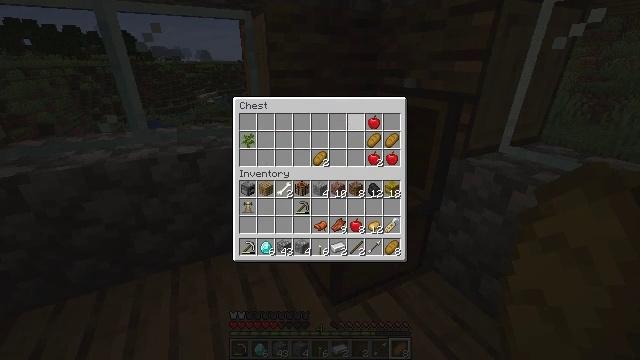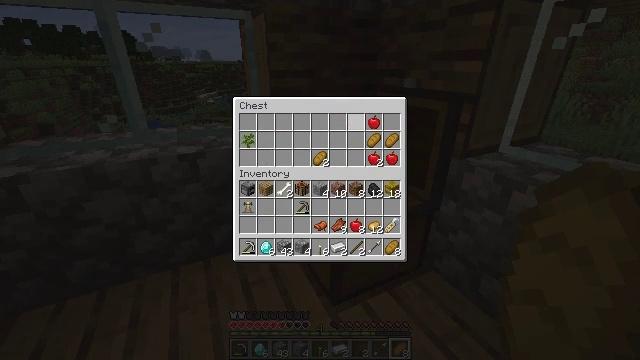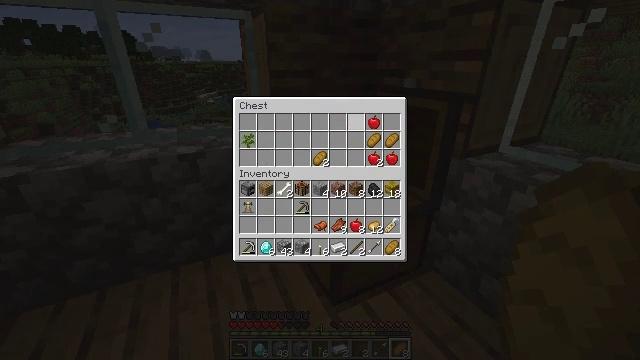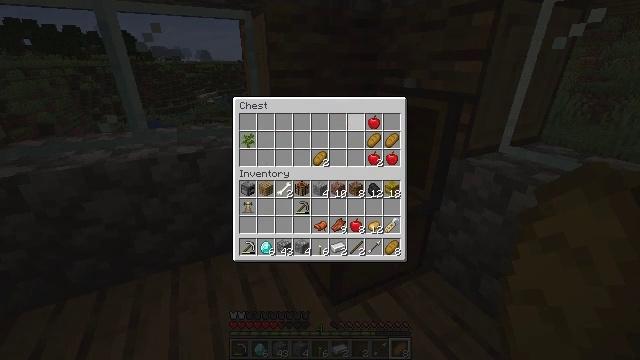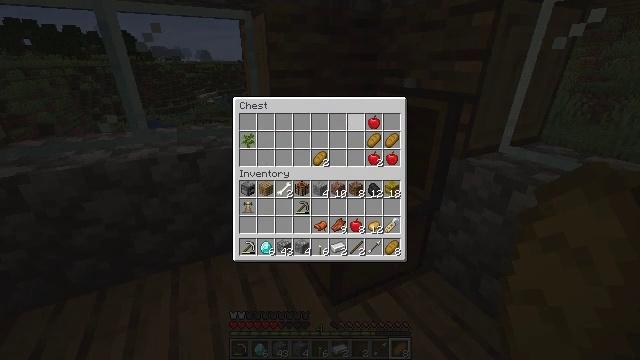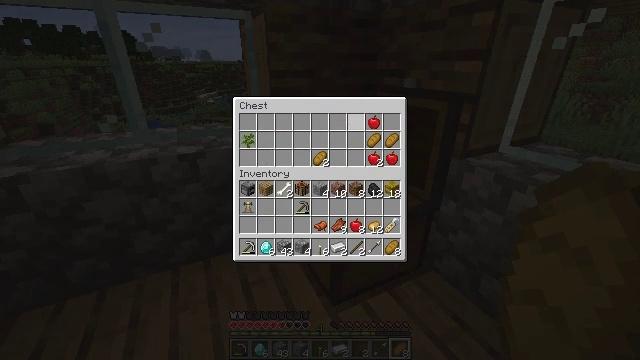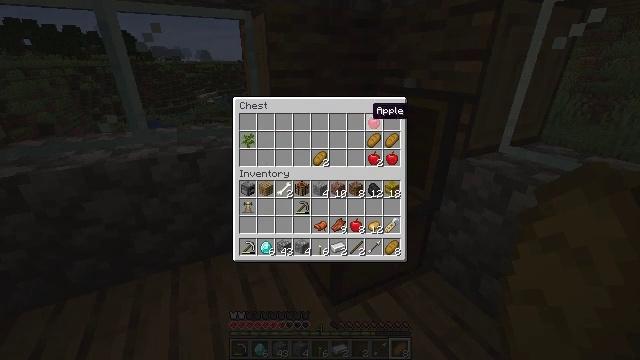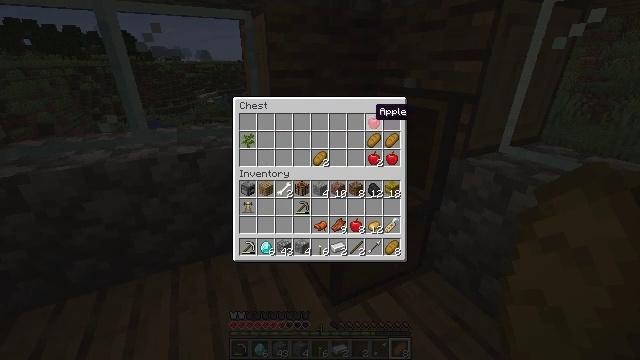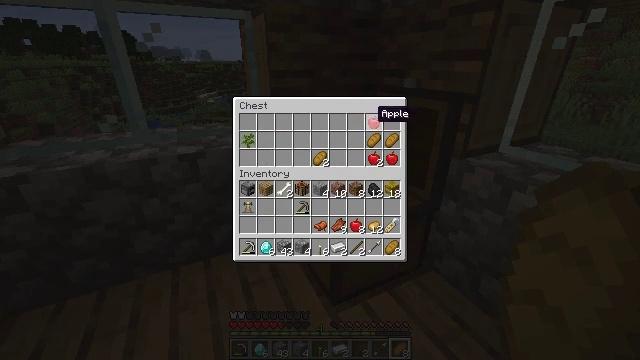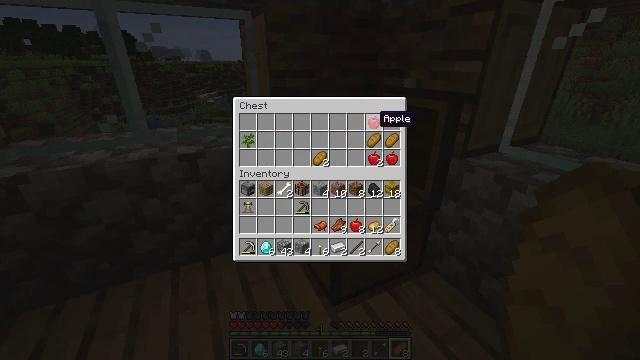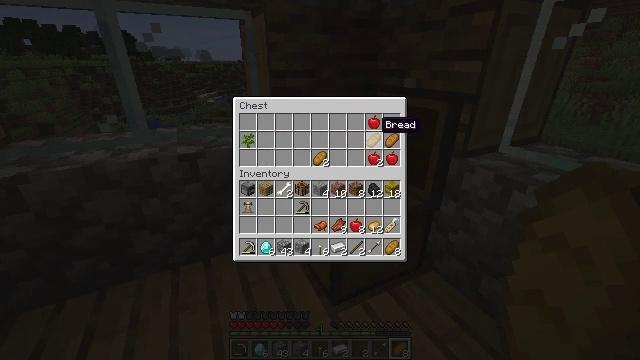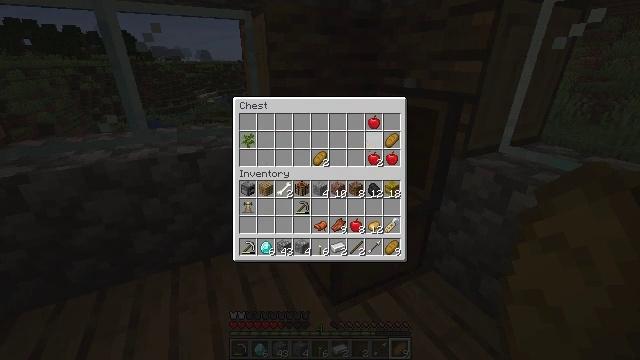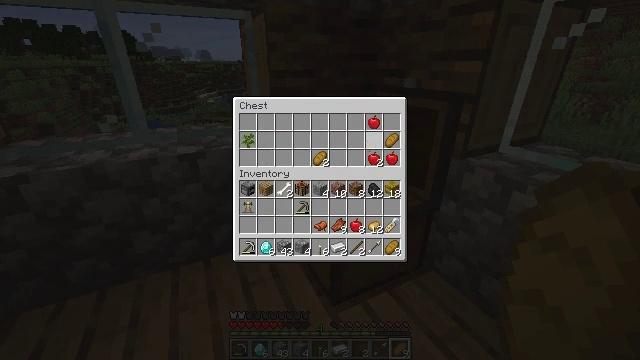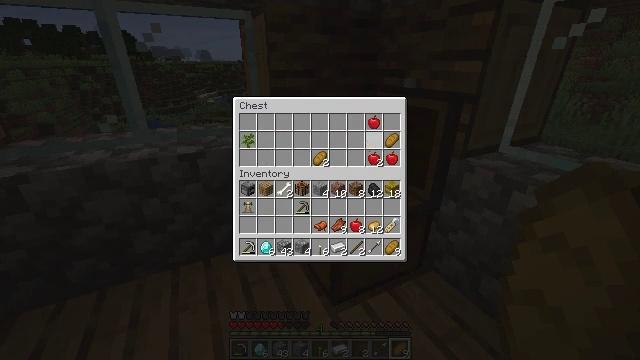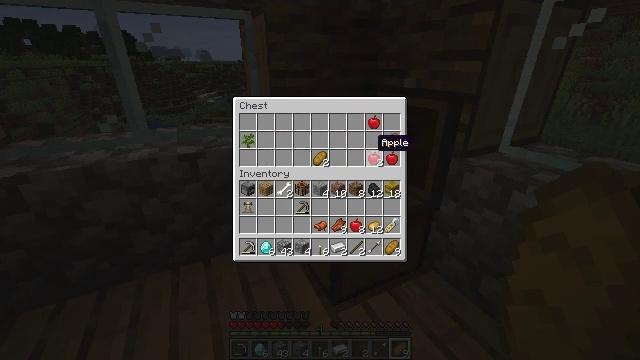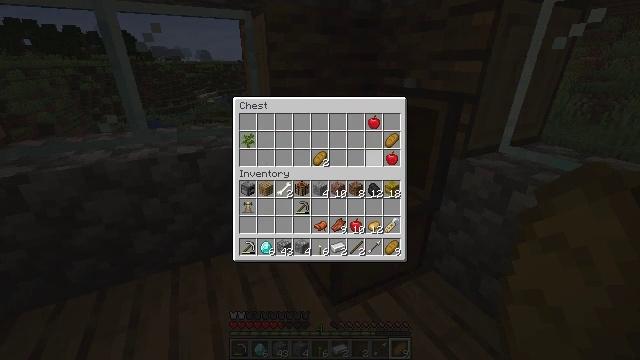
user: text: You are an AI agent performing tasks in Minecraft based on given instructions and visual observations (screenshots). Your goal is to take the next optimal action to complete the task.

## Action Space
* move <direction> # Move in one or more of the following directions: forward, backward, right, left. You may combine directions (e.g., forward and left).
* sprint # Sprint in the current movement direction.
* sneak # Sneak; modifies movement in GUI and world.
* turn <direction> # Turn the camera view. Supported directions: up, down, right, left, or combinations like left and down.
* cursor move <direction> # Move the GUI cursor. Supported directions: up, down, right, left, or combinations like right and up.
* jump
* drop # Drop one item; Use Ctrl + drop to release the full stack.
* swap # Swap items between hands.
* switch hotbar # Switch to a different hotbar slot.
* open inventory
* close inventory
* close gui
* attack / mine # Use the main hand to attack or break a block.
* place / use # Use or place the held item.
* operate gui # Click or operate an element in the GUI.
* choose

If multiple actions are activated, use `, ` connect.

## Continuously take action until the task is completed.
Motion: motion action
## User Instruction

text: Mine the fully grown carrots.
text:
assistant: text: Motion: sneak, choose
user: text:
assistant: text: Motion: sneak
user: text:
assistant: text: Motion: sneak
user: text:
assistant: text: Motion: sneak, choose
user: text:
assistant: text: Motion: sneak, choose
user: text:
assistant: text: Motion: sneak, choose
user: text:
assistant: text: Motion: sneak, choose
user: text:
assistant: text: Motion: sneak, choose
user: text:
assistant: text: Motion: sneak, choose
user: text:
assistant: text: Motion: sneak
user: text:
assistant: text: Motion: sneak, choose
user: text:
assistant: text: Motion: sneak, choose
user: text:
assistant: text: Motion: sneak, cursor move down, choose
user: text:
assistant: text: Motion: sneak
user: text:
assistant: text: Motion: sneak, choose
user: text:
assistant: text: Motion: sneak, choose
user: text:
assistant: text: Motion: sneak
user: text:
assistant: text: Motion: sneak, cursor move right
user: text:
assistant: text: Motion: sneak, choose
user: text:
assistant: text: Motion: sneak, choose
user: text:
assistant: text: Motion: sneak, choose
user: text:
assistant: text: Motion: sneak
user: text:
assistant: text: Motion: sneak
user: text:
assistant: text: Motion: sneak, choose
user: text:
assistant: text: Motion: sneak, choose
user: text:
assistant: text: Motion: sneak
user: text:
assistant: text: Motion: sneak, choose
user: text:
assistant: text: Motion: sneak, choose
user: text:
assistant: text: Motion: sneak, cursor move left and up
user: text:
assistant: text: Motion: sneak